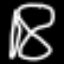
Label: hourglass